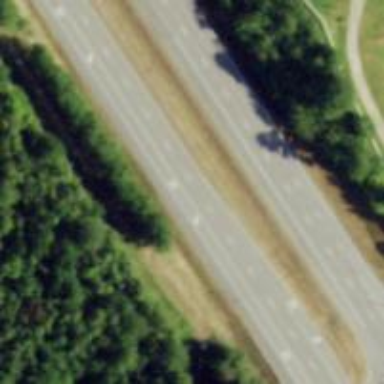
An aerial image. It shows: Primary highway with asphalt surface that includes dual carriageway.